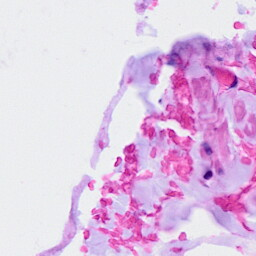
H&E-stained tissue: Ovarian